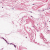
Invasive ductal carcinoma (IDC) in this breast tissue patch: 0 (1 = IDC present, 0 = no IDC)